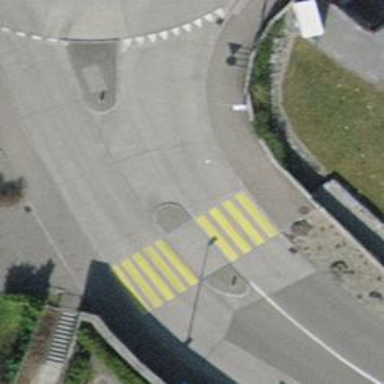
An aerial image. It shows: Traffic calming island.